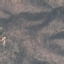
Label: HerbaceousVegetation